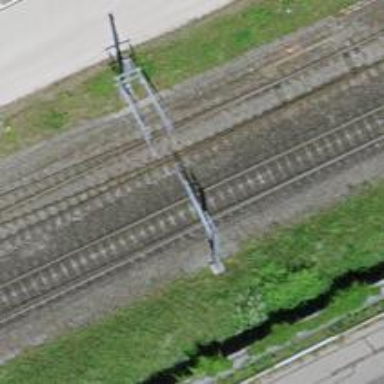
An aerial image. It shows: Railway switch.